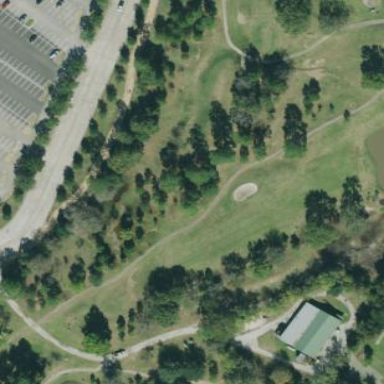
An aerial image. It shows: Grassy area designated as golf fairway.